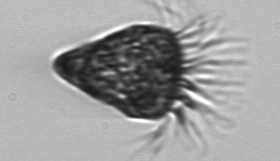
Label: Strombidium_morphotype2